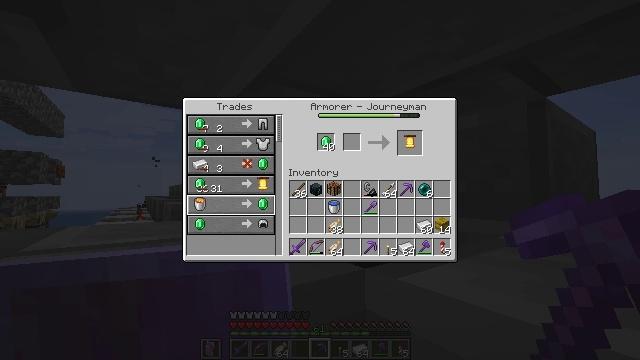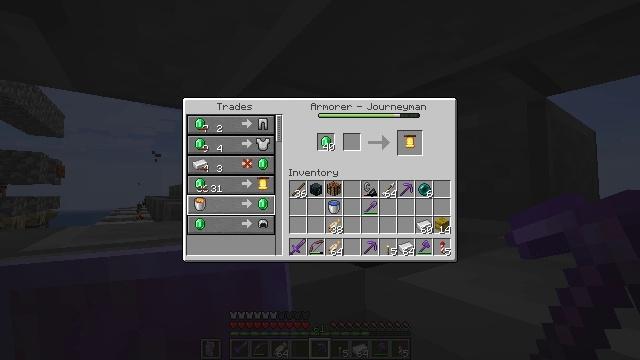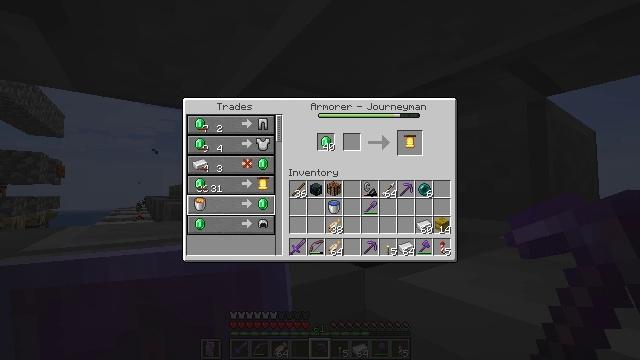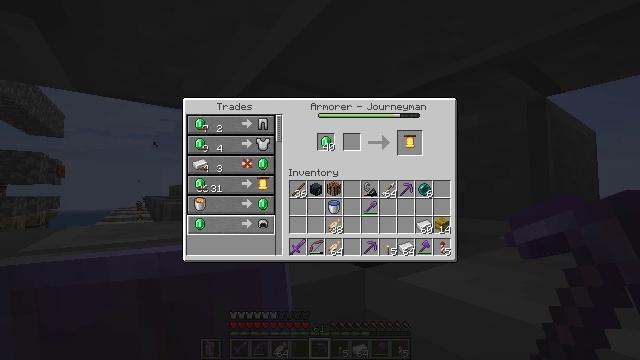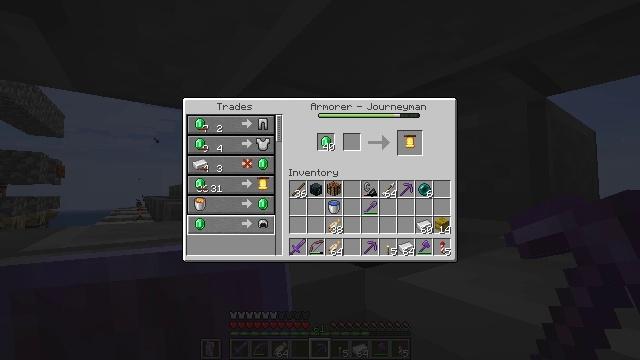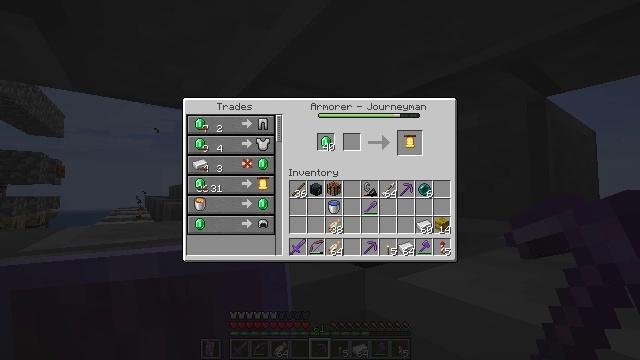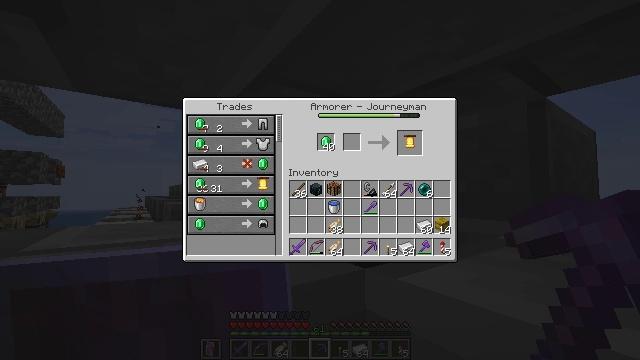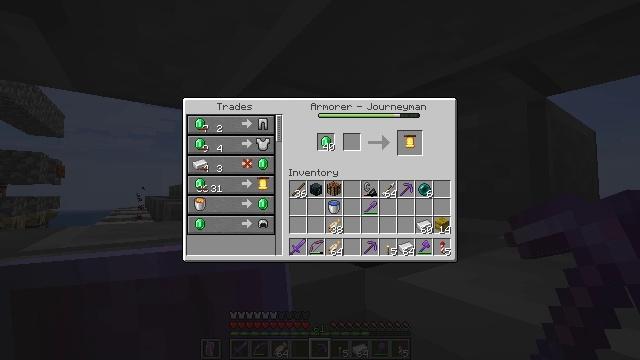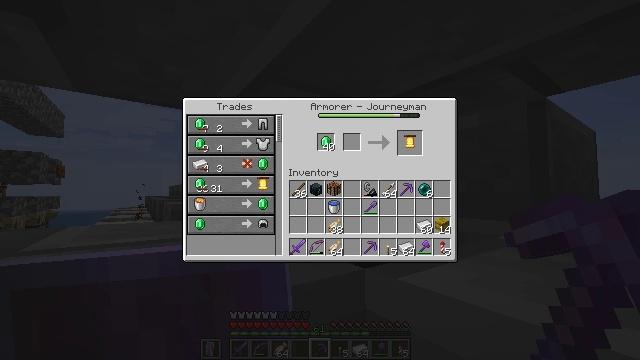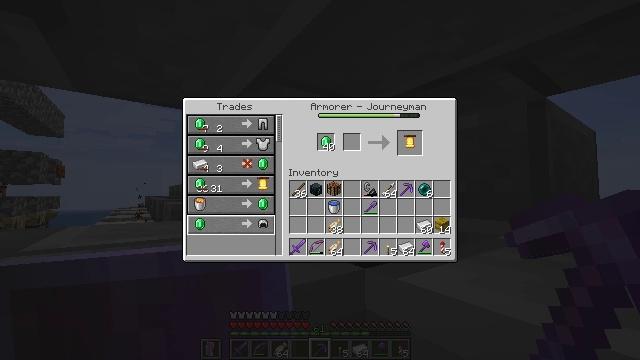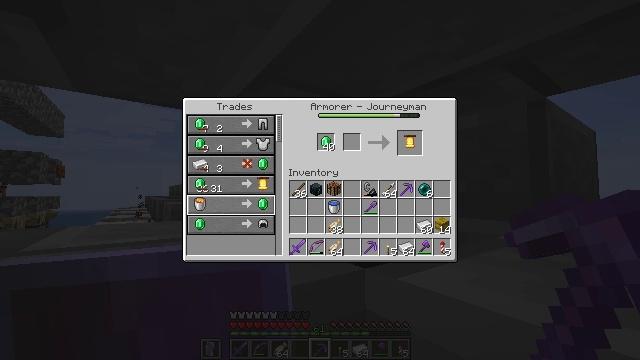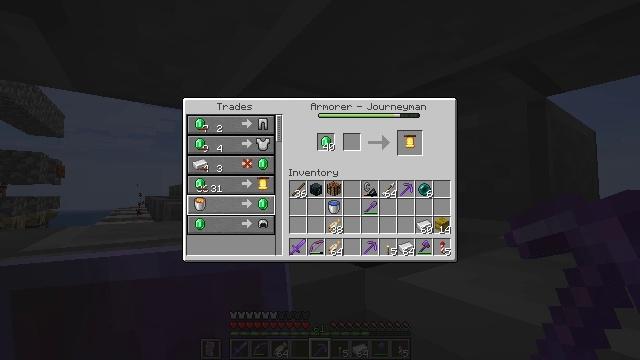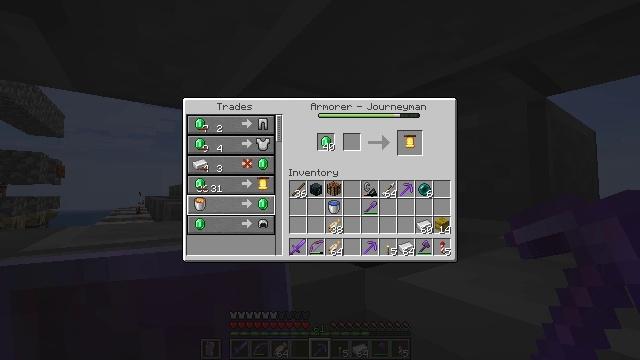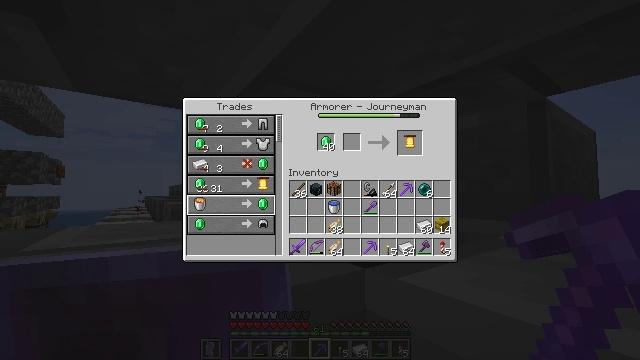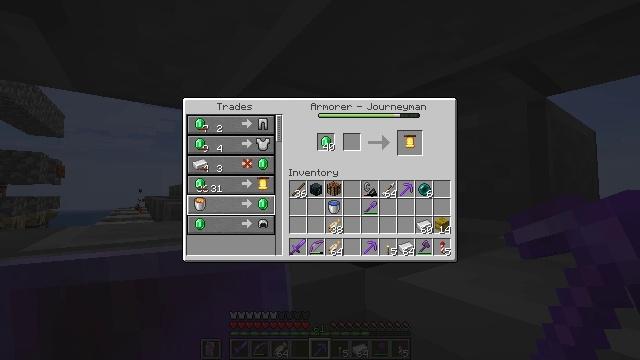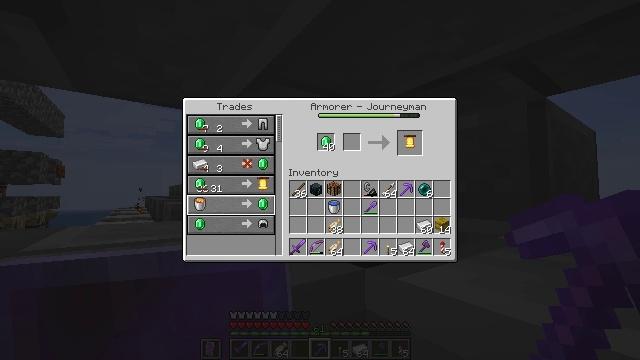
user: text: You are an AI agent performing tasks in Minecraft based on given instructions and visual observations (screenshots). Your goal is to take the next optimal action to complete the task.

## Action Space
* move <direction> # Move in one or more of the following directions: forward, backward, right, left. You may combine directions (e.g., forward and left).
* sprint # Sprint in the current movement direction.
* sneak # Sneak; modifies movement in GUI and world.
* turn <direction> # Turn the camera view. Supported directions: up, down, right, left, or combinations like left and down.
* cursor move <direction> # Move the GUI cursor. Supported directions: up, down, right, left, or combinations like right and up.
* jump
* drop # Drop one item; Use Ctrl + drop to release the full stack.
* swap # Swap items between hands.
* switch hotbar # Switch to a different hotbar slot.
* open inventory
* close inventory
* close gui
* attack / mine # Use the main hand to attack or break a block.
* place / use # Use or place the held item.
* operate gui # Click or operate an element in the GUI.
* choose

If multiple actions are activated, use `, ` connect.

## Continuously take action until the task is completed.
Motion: motion action
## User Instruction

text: Craft a chainmail helmet.
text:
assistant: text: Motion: no_op
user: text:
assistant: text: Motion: no_op
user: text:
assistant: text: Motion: no_op
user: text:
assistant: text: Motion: turn left and down
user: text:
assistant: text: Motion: no_op
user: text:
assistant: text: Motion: no_op
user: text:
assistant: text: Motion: no_op
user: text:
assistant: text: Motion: no_op
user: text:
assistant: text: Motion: turn up
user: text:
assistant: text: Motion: turn right and up
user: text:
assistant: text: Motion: no_op
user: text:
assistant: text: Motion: no_op
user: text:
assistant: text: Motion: no_op
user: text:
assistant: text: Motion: no_op
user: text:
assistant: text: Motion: no_op
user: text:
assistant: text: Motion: turn down
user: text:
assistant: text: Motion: no_op
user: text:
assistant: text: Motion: no_op
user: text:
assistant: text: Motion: no_op
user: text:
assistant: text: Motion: attack / mine
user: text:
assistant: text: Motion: attack / mine
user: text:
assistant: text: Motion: attack / mine
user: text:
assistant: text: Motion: no_op
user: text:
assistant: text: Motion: no_op
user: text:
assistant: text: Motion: no_op
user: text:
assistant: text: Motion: no_op
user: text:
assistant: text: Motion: turn right and up
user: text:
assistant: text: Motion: turn right and up
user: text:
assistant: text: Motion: turn right and up
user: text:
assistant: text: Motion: turn right